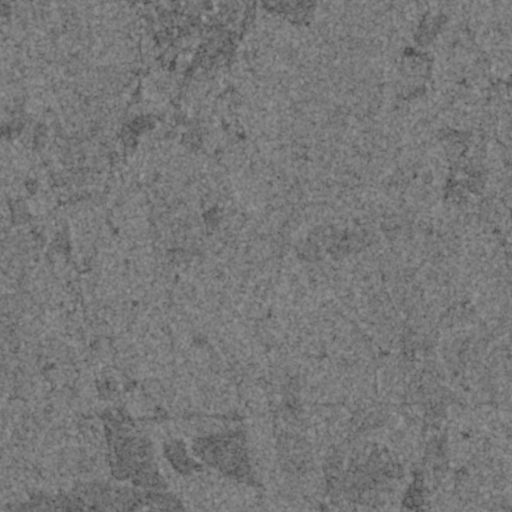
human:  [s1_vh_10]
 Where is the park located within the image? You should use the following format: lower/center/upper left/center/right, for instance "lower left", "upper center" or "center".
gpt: The park is located in the upper left of the image.
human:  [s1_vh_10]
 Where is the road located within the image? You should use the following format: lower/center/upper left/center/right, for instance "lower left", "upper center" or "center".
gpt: There is no road in the image.

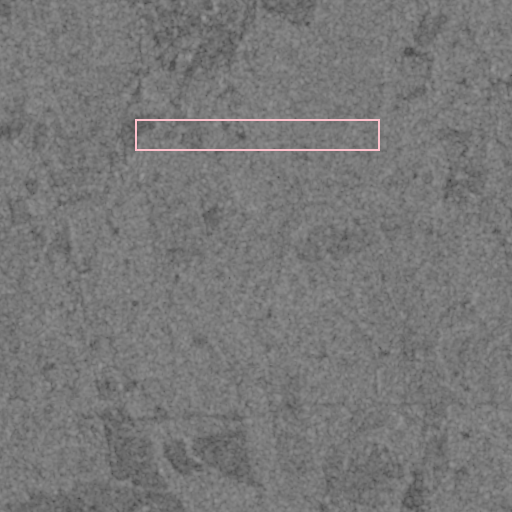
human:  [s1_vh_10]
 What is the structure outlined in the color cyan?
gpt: There is no cyan outline.
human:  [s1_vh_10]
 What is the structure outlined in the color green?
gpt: There is no structure outlined in green.